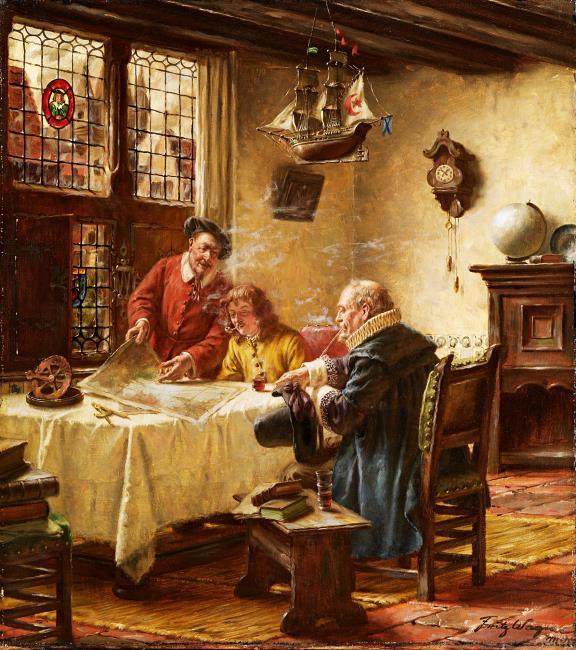
Title: Three men conversing at a table with a sea chart
Artist: Fritz Wagner
Earliest date: 1911
Latest date: 1939
Genre: painting
Iconography: Tobacco
Keywords: history (genre), interior view, three human figures, table, damask tablecloth, nautical chart, talk, clock (timepiece), model ship, pointing, hat, collar, sextant, compass, terrestrial globe, sitting, chair, stool (seat), leaded window, globe, smoking a pipe, pipe, painting (depicted), leaded window, background view of cityscape, stone floor, mat